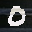
Label: 0